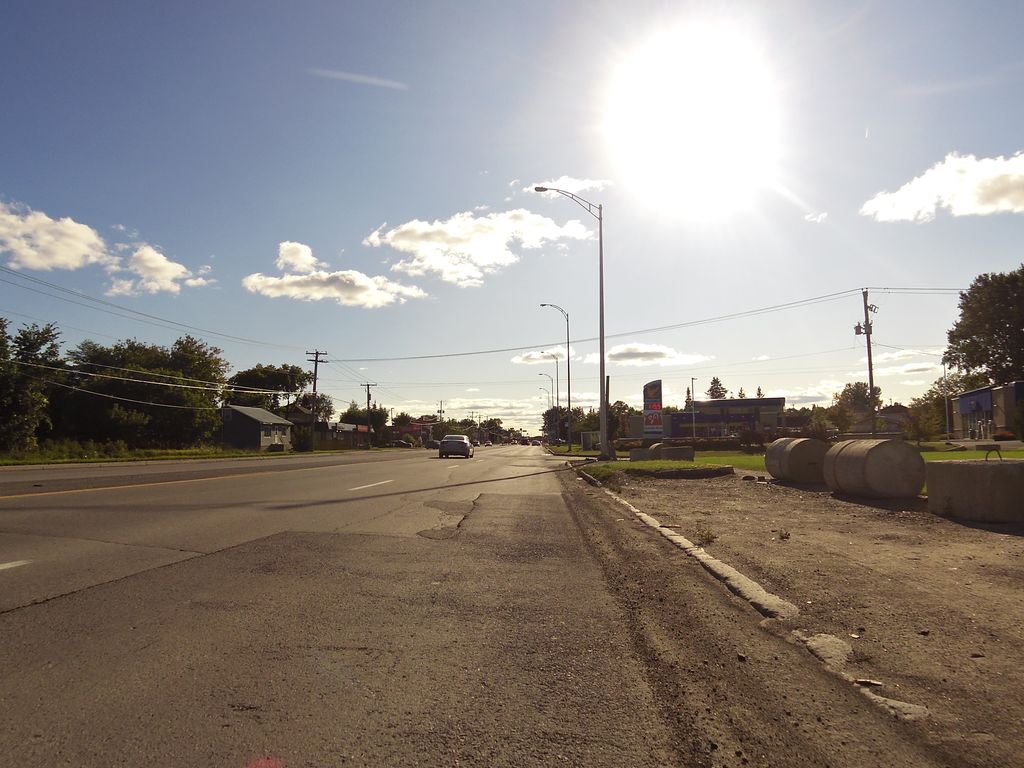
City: ottawa-gatineau